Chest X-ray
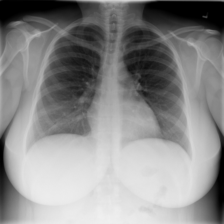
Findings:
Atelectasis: negative
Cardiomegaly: negative
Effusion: negative
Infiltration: negative
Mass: negative
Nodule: negative
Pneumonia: negative
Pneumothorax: negative
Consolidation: negative
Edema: negative
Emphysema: negative
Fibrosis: negative
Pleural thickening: negative
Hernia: negative